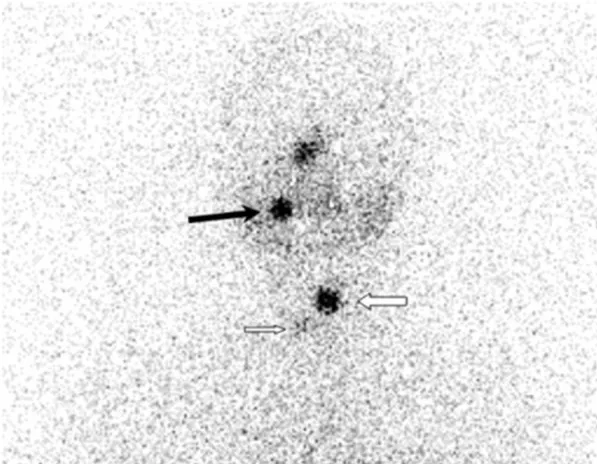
Anterior Neck Spot View. Uptake in thyroid bed is demonstrated with white arrows. Additionally, focal accumulation of radioiodine is seen in right maxillary region (black arrow) that belonged to a dental inflamation. See physiological nasal activity.
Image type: radiology (scintigraphy)